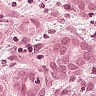
Metastatic tissue present: yes